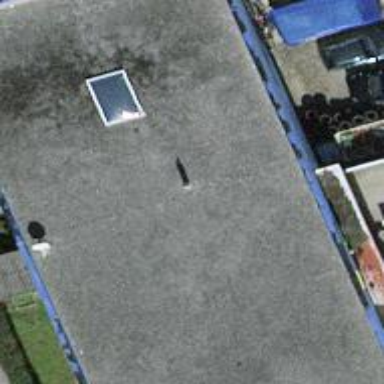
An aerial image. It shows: Car repair shop.